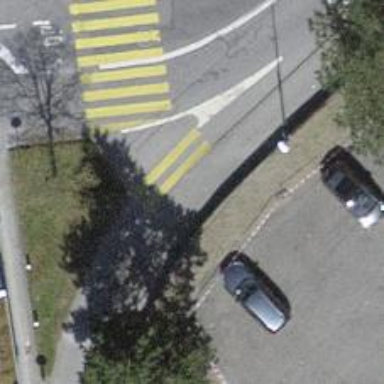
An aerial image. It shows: Kerb serving as barrier.